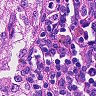
Metastatic tissue present: no